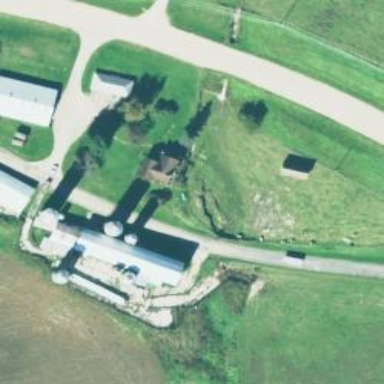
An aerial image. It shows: Silo.